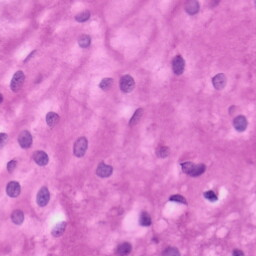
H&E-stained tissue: Tonsil